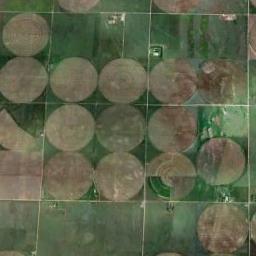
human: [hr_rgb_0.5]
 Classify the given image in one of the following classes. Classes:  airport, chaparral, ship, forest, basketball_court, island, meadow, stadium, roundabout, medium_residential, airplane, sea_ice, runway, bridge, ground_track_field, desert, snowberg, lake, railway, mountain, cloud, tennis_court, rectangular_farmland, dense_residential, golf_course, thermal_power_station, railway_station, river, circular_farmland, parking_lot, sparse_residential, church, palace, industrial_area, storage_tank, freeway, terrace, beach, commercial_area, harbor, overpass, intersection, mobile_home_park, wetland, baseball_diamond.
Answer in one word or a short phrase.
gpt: circular_farmland